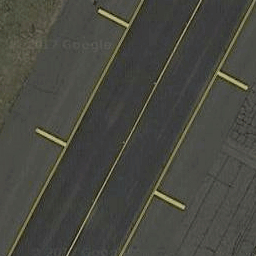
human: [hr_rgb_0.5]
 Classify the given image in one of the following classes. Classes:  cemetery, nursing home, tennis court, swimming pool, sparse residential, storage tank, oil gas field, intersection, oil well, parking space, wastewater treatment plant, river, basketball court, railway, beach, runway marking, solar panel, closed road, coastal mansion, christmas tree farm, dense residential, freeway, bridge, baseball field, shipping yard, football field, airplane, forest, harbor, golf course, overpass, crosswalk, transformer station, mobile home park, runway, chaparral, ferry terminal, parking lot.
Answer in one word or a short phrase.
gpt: runway marking